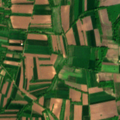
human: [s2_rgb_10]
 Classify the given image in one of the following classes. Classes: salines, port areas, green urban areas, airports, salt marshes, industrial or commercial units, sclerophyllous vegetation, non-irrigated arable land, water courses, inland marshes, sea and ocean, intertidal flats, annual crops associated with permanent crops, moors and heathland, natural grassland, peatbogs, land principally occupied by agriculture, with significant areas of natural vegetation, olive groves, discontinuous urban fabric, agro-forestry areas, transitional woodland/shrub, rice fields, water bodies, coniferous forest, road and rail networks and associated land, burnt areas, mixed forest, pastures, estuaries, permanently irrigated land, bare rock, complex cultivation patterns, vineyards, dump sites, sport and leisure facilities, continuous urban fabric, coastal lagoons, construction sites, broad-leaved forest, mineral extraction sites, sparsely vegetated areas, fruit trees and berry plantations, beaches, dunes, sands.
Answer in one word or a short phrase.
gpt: non-irrigated arable land, land principally occupied by agriculture, with significant areas of natural vegetation, transitional woodland/shrub